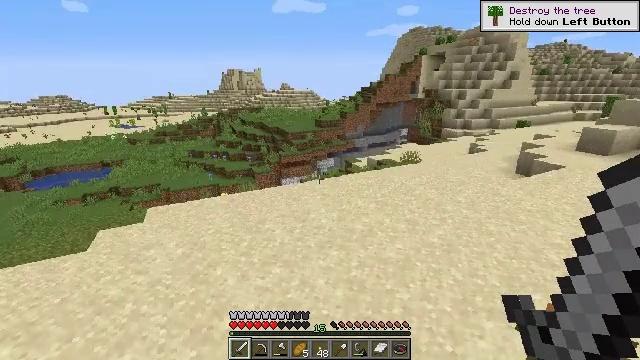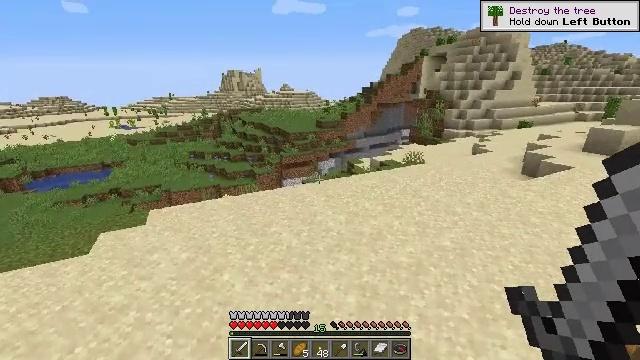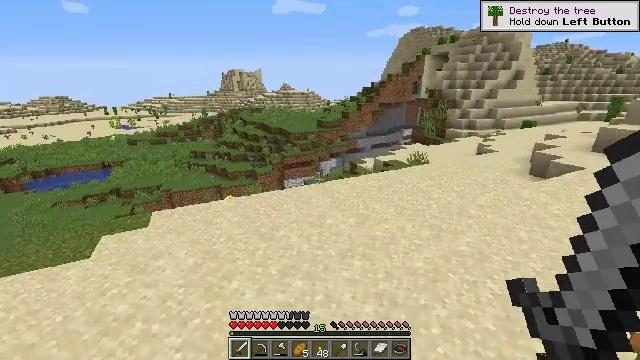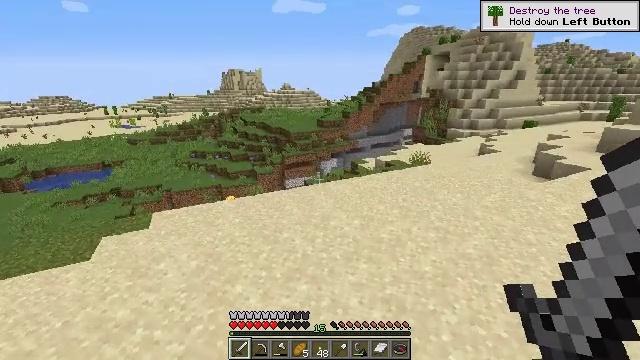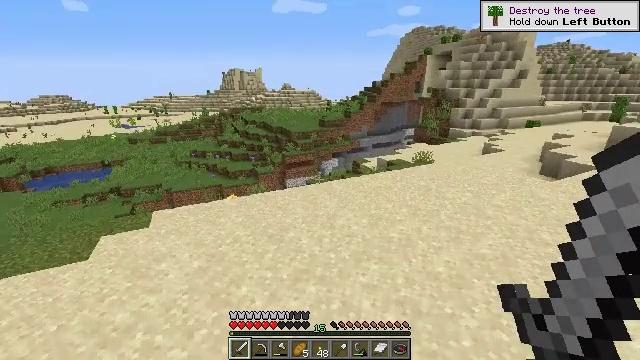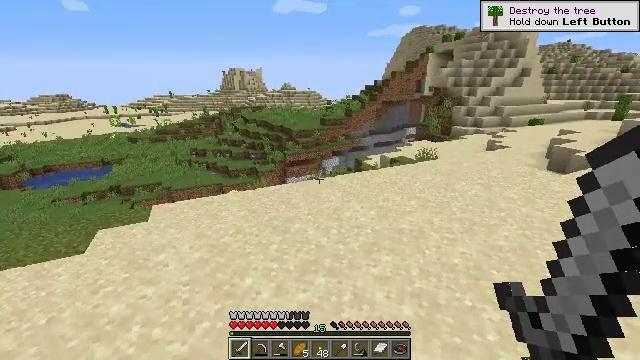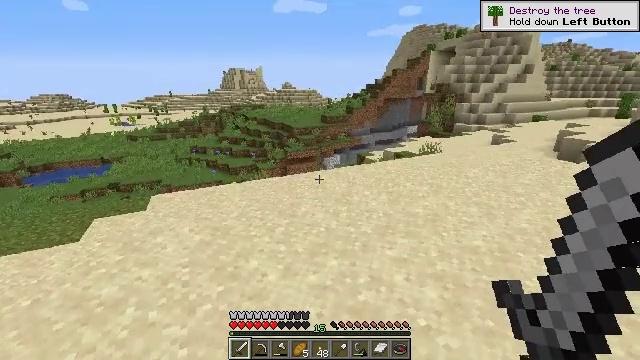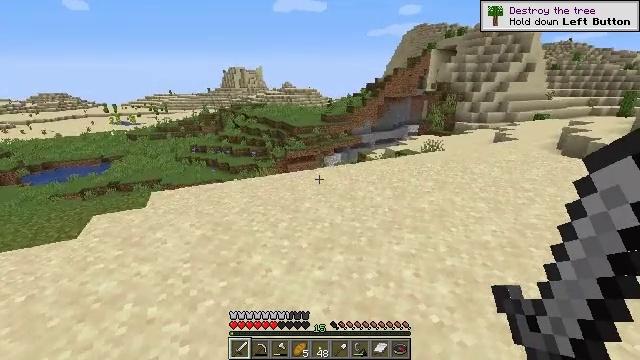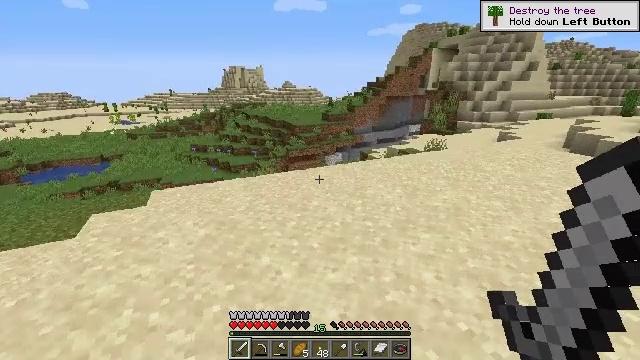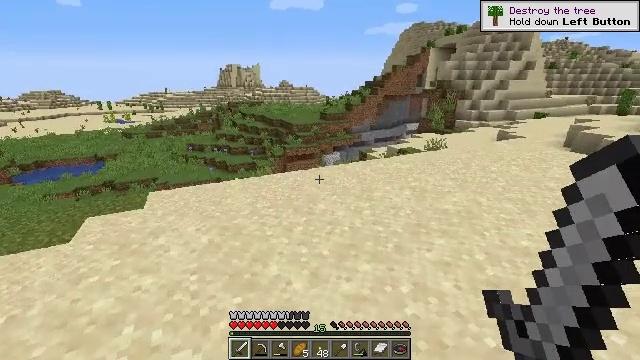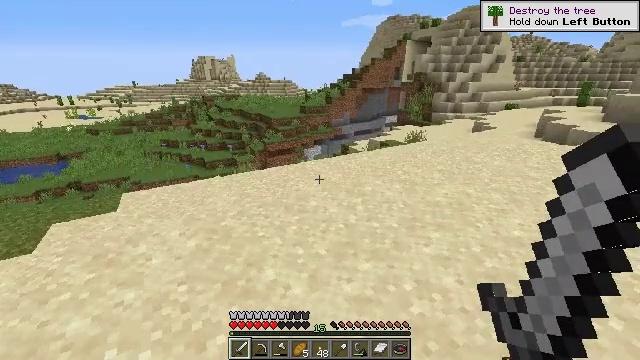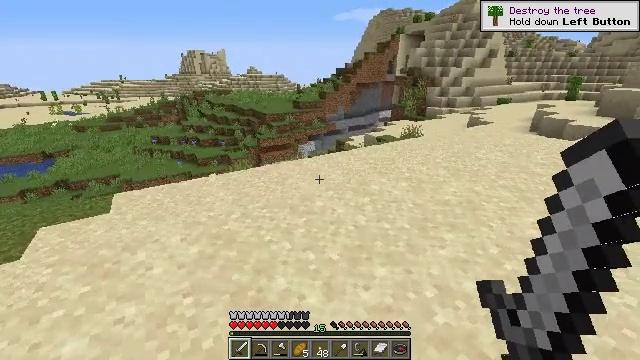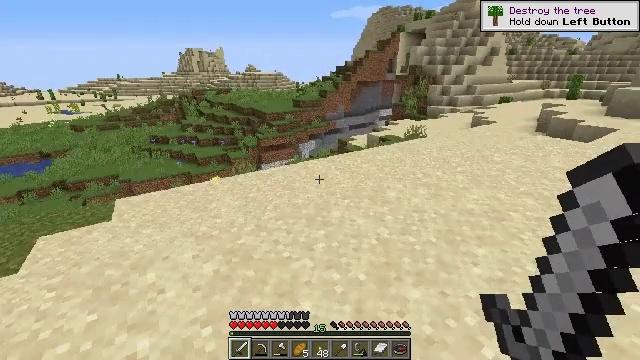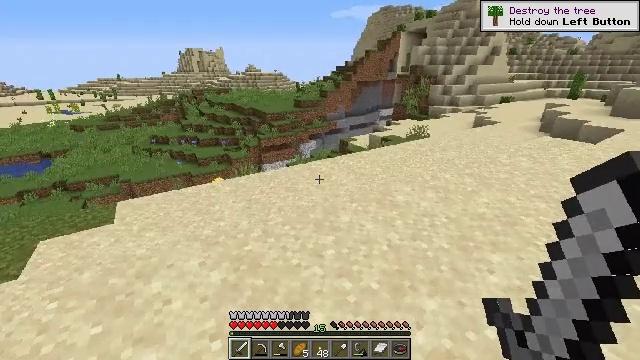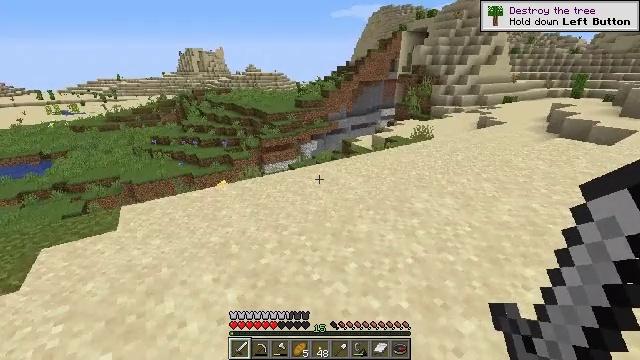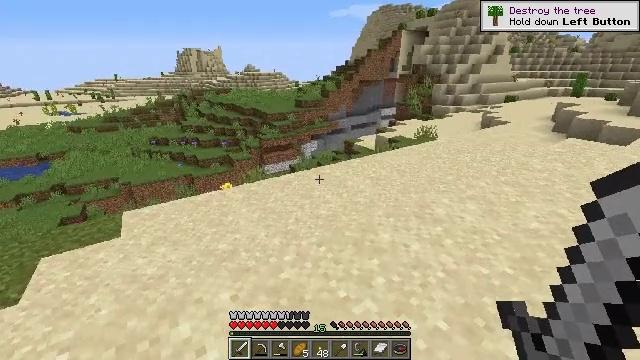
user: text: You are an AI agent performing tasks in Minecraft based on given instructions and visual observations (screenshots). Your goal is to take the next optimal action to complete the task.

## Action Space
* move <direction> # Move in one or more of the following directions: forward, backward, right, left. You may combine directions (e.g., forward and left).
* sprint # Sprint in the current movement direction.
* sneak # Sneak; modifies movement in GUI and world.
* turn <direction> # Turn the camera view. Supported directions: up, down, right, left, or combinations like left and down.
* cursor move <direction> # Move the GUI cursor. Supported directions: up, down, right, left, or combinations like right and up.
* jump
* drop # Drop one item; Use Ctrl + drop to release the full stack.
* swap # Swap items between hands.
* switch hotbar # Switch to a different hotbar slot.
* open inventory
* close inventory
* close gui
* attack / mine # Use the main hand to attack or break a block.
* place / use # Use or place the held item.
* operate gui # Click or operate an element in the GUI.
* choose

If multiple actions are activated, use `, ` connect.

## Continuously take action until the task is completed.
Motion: motion action
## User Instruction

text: Gather a dead bush.
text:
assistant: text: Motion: move forward and move left
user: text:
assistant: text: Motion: move forward and move left
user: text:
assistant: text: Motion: move forward and move left
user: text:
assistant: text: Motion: move forward and move left
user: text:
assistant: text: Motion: move forward and move left
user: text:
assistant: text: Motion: move forward and move left
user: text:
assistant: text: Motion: move forward and move left
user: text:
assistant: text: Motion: move forward and move left
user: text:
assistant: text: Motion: move forward and move left
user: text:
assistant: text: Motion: move forward and move left, turn right and down
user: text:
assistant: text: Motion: move forward and move left, turn right
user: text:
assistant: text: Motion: move forward and move left
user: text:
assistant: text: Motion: move forward and move left
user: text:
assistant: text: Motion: move forward and move left
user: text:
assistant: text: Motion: move forward and move left
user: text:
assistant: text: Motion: move forward and move left, turn right and down
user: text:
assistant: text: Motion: move forward and move left, turn right and down
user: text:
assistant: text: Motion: move forward and move left
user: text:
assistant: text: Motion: move forward and move left
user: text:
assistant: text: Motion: move forward and move left
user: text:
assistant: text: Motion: move forward and move left
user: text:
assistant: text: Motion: move forward and move left
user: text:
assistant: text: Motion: move forward and move left
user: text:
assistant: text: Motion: move forward and move left
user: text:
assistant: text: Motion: move forward and move left
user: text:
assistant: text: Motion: move forward and move left
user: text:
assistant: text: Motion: move forward and move left
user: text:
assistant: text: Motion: move forward and move left
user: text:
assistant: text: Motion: move forward and move left
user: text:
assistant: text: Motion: move forward and move left